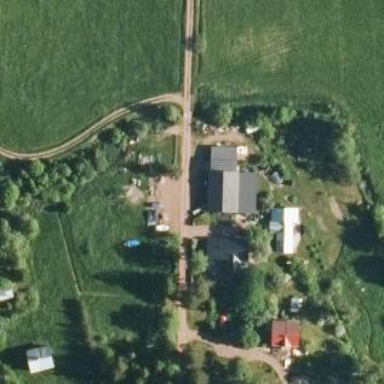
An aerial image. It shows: Farmyard area.